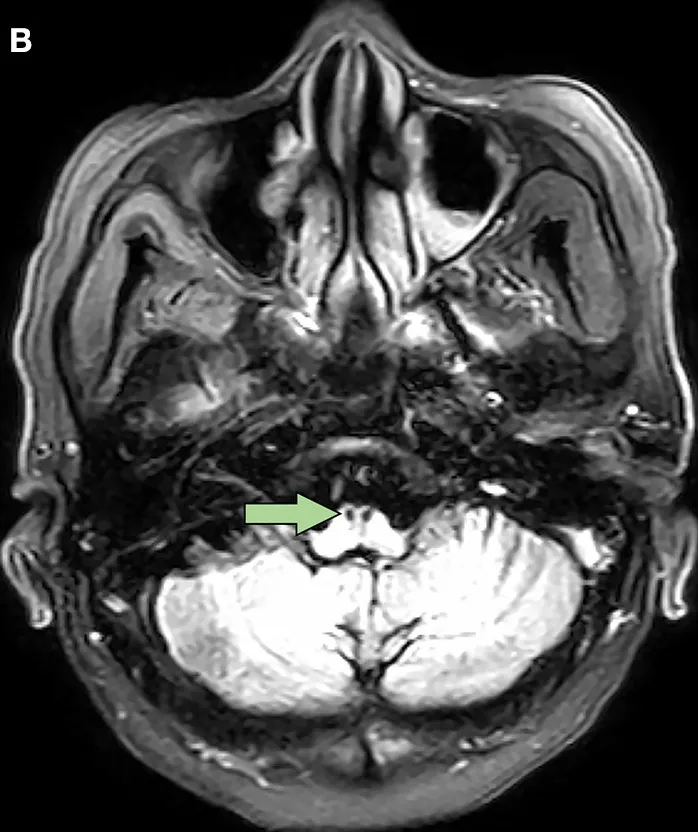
Bilateral medial medullary infarction with "snake eyes appearance" in magnetic resonance imaging 9 months after onset. (B) Different from the axial T1-weighted images, axial T2-weighted fluid-attenuated inversion recovery images showed bilateral lesions with low signal intensity which presented as a special "snake eyes appearance" at the same location (arrow).
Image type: radiology (mri)